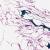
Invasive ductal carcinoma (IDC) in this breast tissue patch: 0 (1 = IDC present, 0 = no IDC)